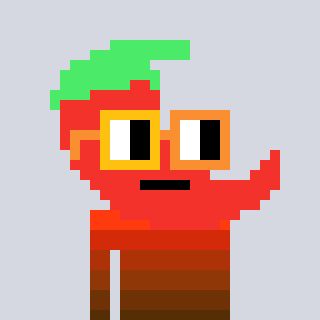
a pixel art character with square yellow and orange glasses, a chilli-shaped head and a redpinkish-colored body on a cool background